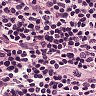
Metastatic tissue present: no